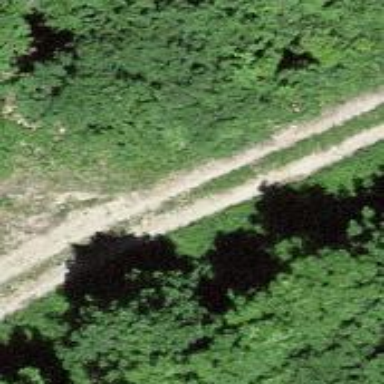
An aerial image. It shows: Track with grade 5 tracktype.